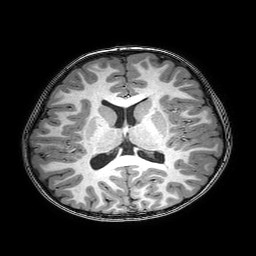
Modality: T1w
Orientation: coronal
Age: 6
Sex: male
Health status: healthy